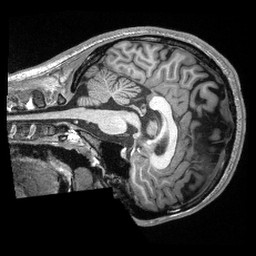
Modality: T1w
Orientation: sagittal
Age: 22
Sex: male
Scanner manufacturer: siemens
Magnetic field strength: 3 T
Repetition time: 2.3 s
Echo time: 0.00308 s